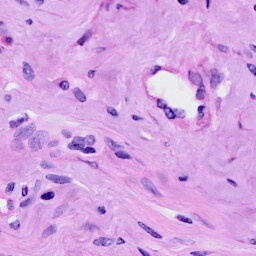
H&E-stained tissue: Cervix